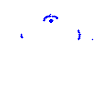
Particle: proton